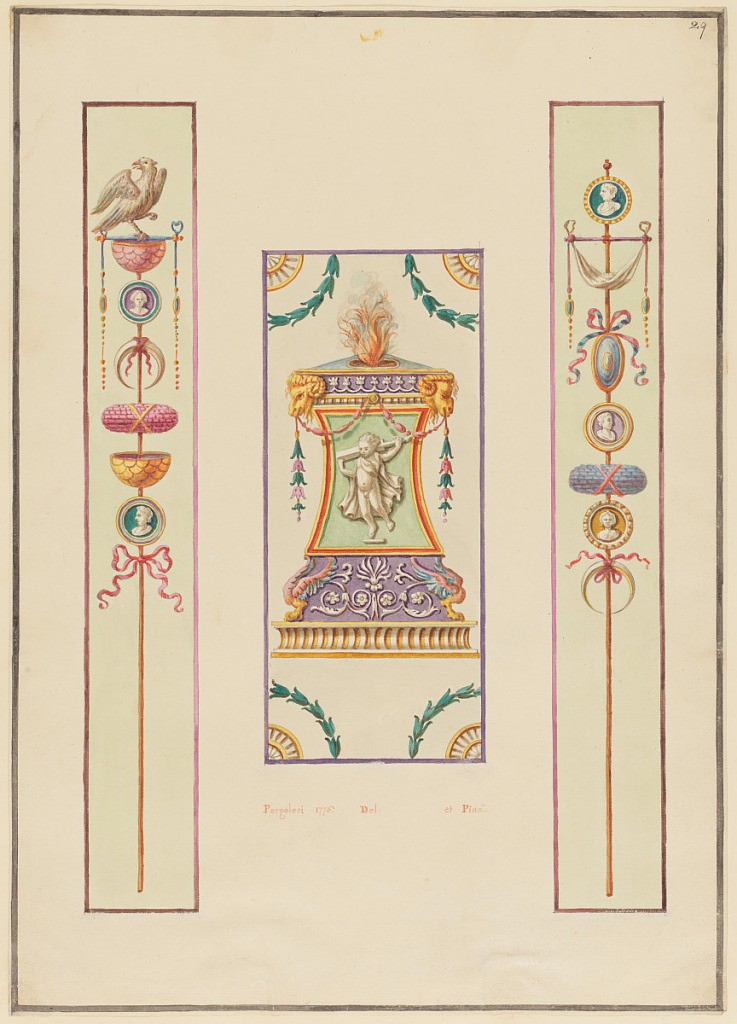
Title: Ornament Design, Roman Altar Dedicated to Mars and Roman Standards
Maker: Michel Angelo Pergolesi, Italian, active ca. 1760–1801
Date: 1776
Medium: Pen and ink, brush and watercolor over graphite on laid paper
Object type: Drawing
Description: Brightly colored ornament design with, at center, a three-sided altar decorated with an image of a putto carrying accessories of the Roman god Mars, ornately decorated with rams' heads, garlands, etc. The altar is lit, with flames and smoke at top.  At left and right are roman standards.